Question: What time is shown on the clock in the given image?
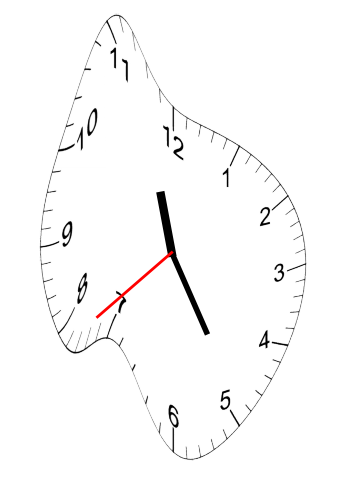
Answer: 11:24:38